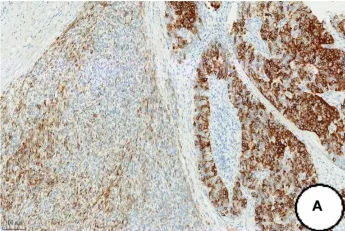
Immunohistochemical expression. The tumor cells strongly positive for Ckpan.
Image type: pathology (immunostaining)